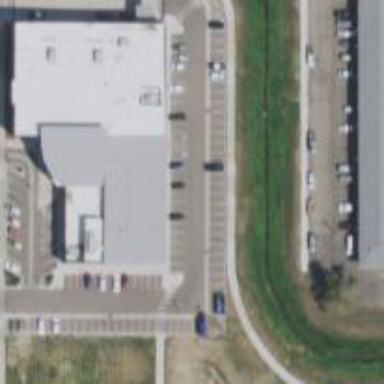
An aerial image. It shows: Civic building.